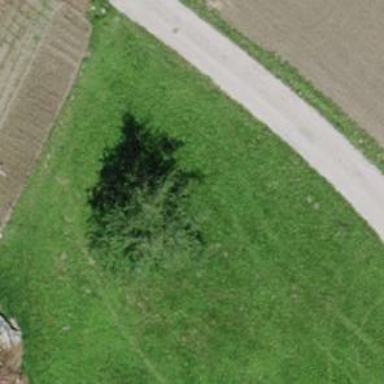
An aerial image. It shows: Deciduous tree with broadleaved leaves.